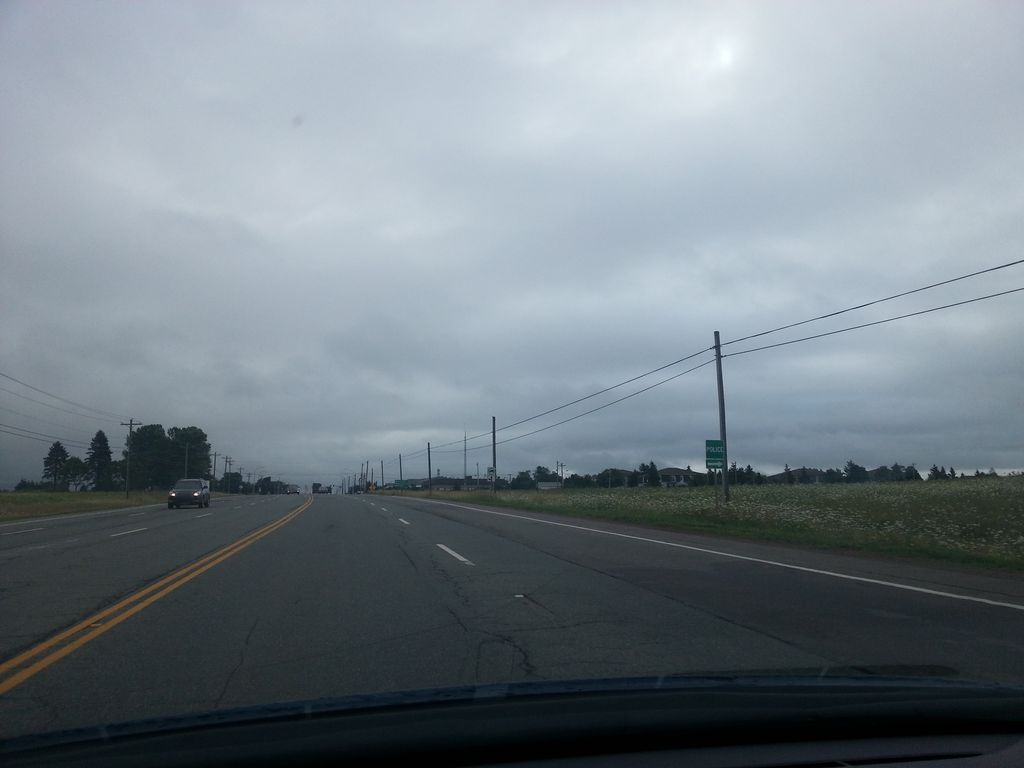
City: charlottetown